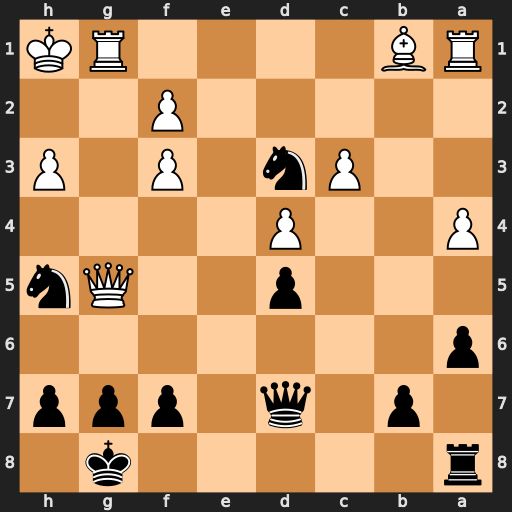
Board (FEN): r5k1/1p1q1ppp/p7/3p2Qn/P2P4/2Pn1P1P/5P2/RB4RK
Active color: b
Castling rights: -
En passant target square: -
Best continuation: Qxh3#